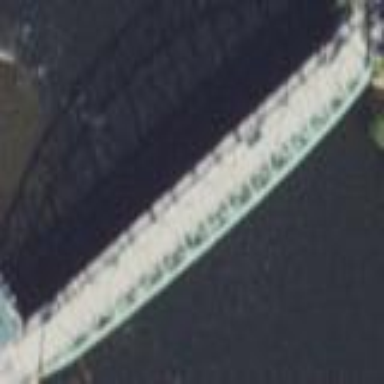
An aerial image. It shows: Man-made bridge.